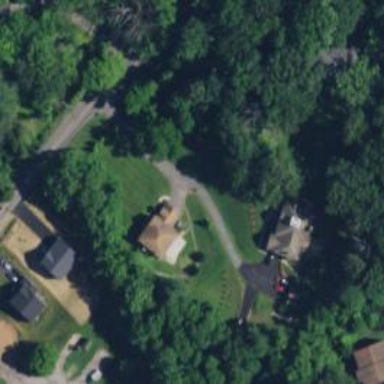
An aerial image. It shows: Driveway.